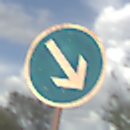
Verkehrszeichen: VorgeschriebeneVorbeifahrtRechts
Umgebung: Outdoor, Nature
Tageszeit: Midday
Wetter: PartlyCloudy
Licht: Natural
Jahreszeit: NotSpecified
Kontrast: HighContrast